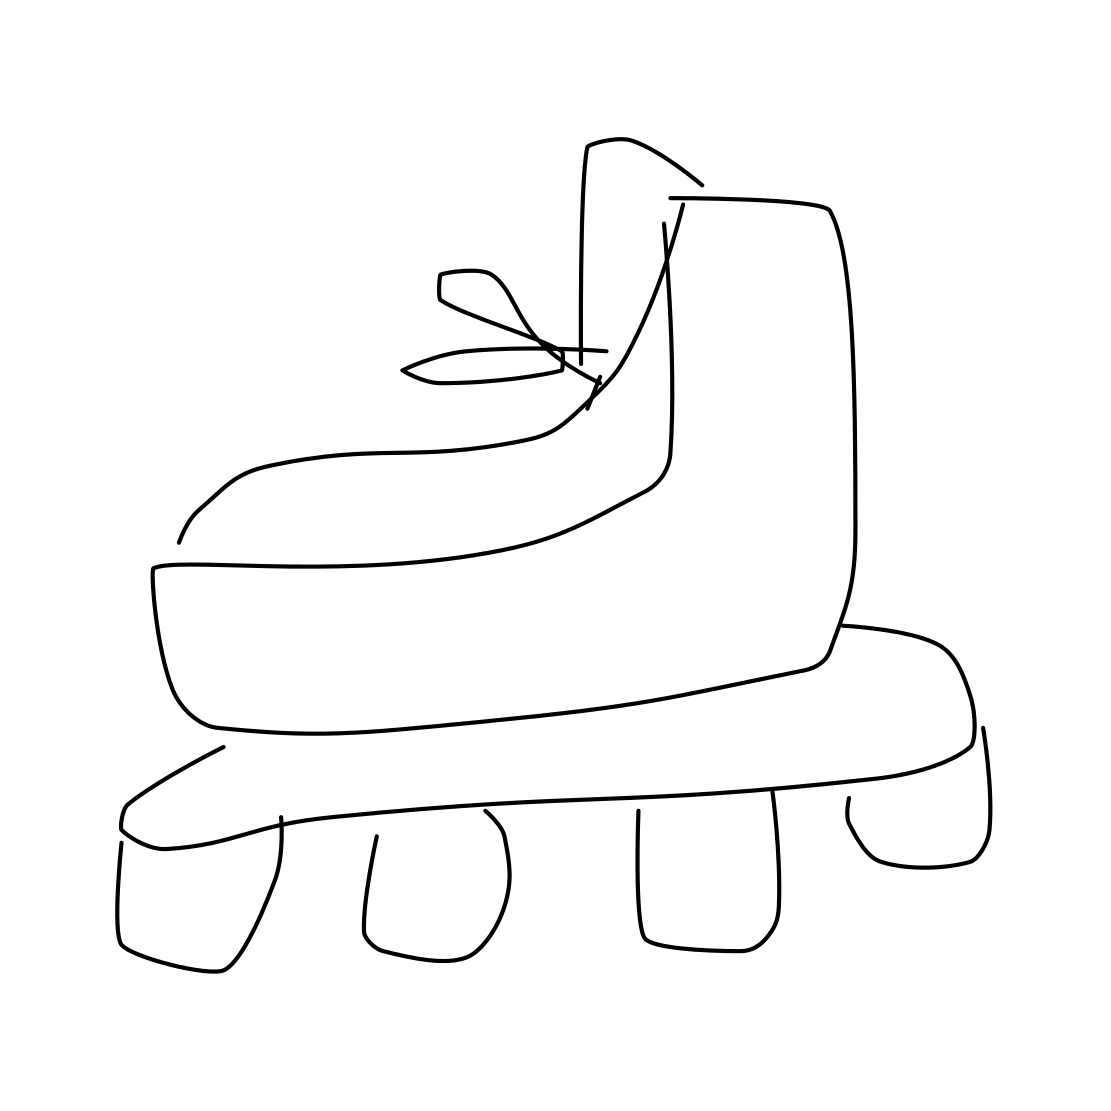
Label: rollerblades